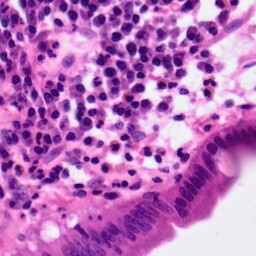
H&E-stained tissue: Pancreatic